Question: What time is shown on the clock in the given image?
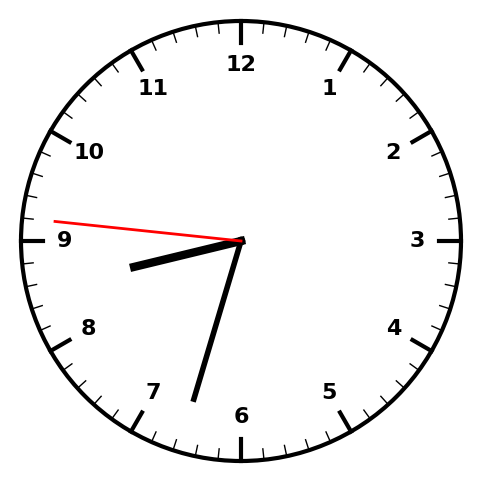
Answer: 08:32:46